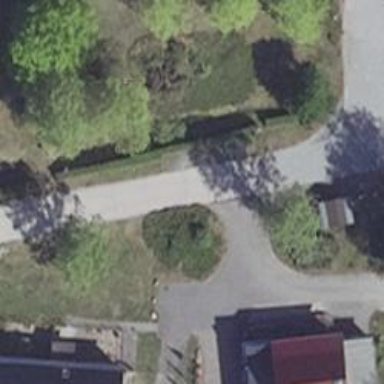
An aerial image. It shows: Paved alley designated as service road.